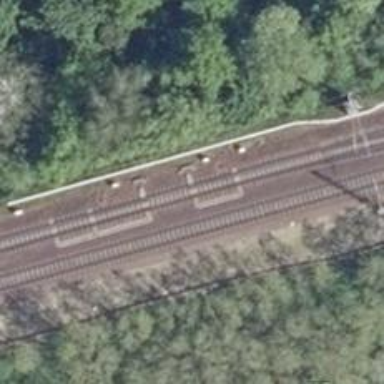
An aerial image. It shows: Railway switch with the turnout on the right side.